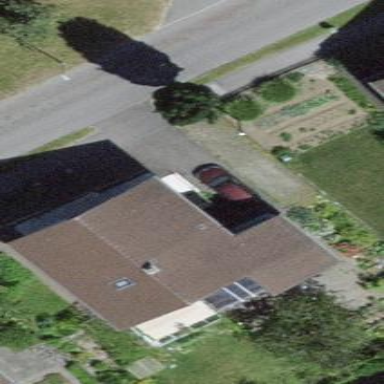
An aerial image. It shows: Gabled roof on residential building.